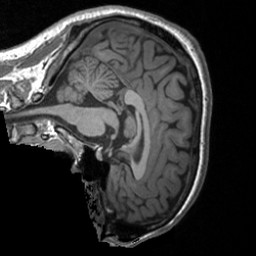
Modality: T1w
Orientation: sagittal
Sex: male
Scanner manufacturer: siemens
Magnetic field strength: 3 T
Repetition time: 1.9 s
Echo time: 0.00226 s